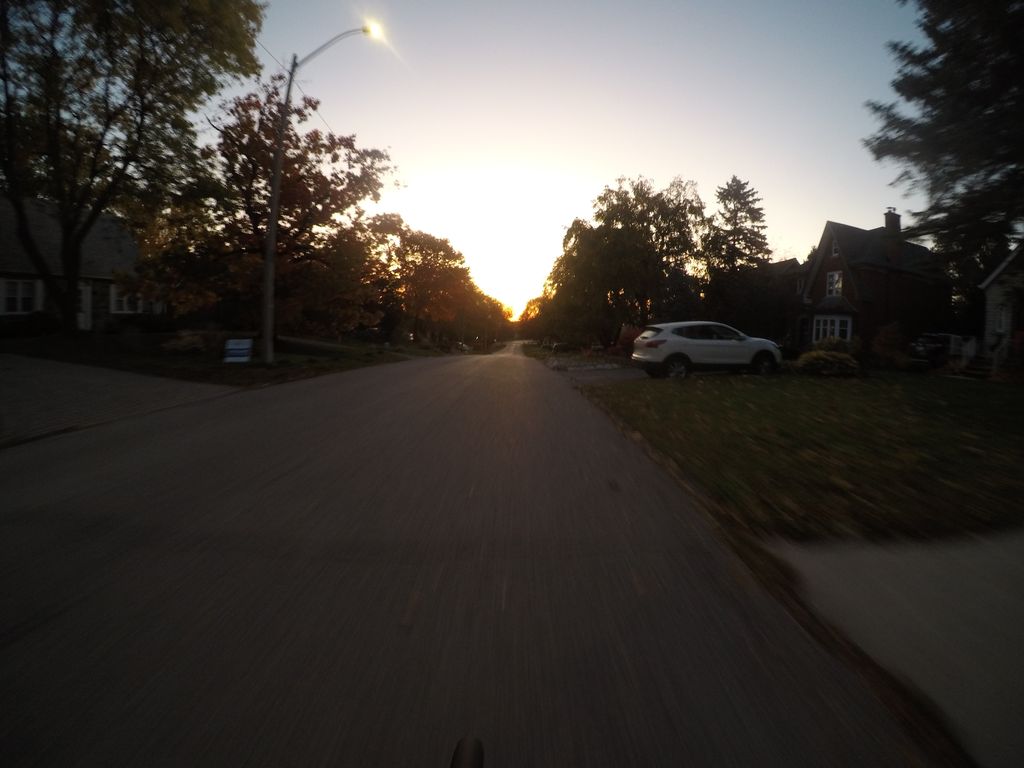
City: kitchener-waterloo